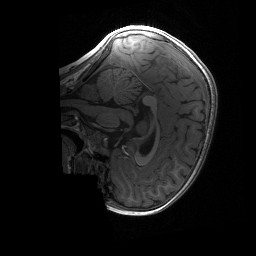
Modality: T1w
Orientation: sagittal
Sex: female
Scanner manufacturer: siemens
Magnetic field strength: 3 T
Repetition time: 1.9 s
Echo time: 0.00243 s